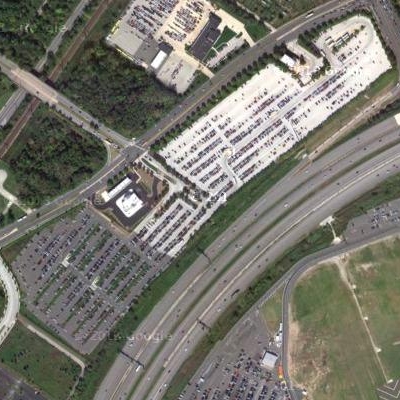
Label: Parking